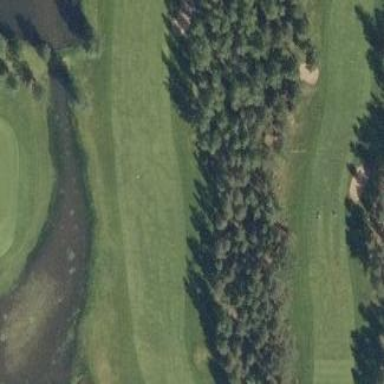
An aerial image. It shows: Golf fairway surrounded by grass.